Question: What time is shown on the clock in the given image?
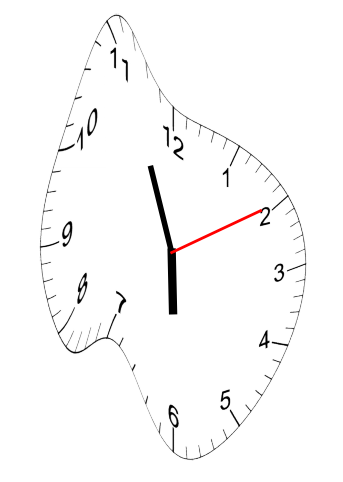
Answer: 05:56:10